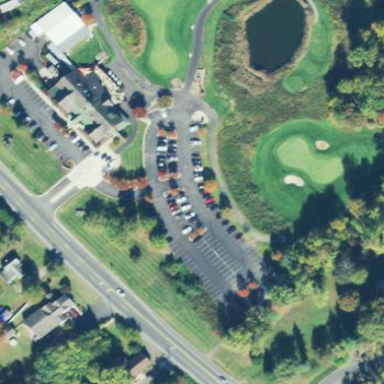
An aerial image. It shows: Parking area.